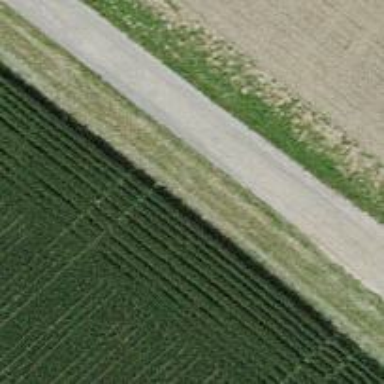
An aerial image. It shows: Track with fine gravel surface of the highest grade level.